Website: crate-barrel
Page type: customer-info-address
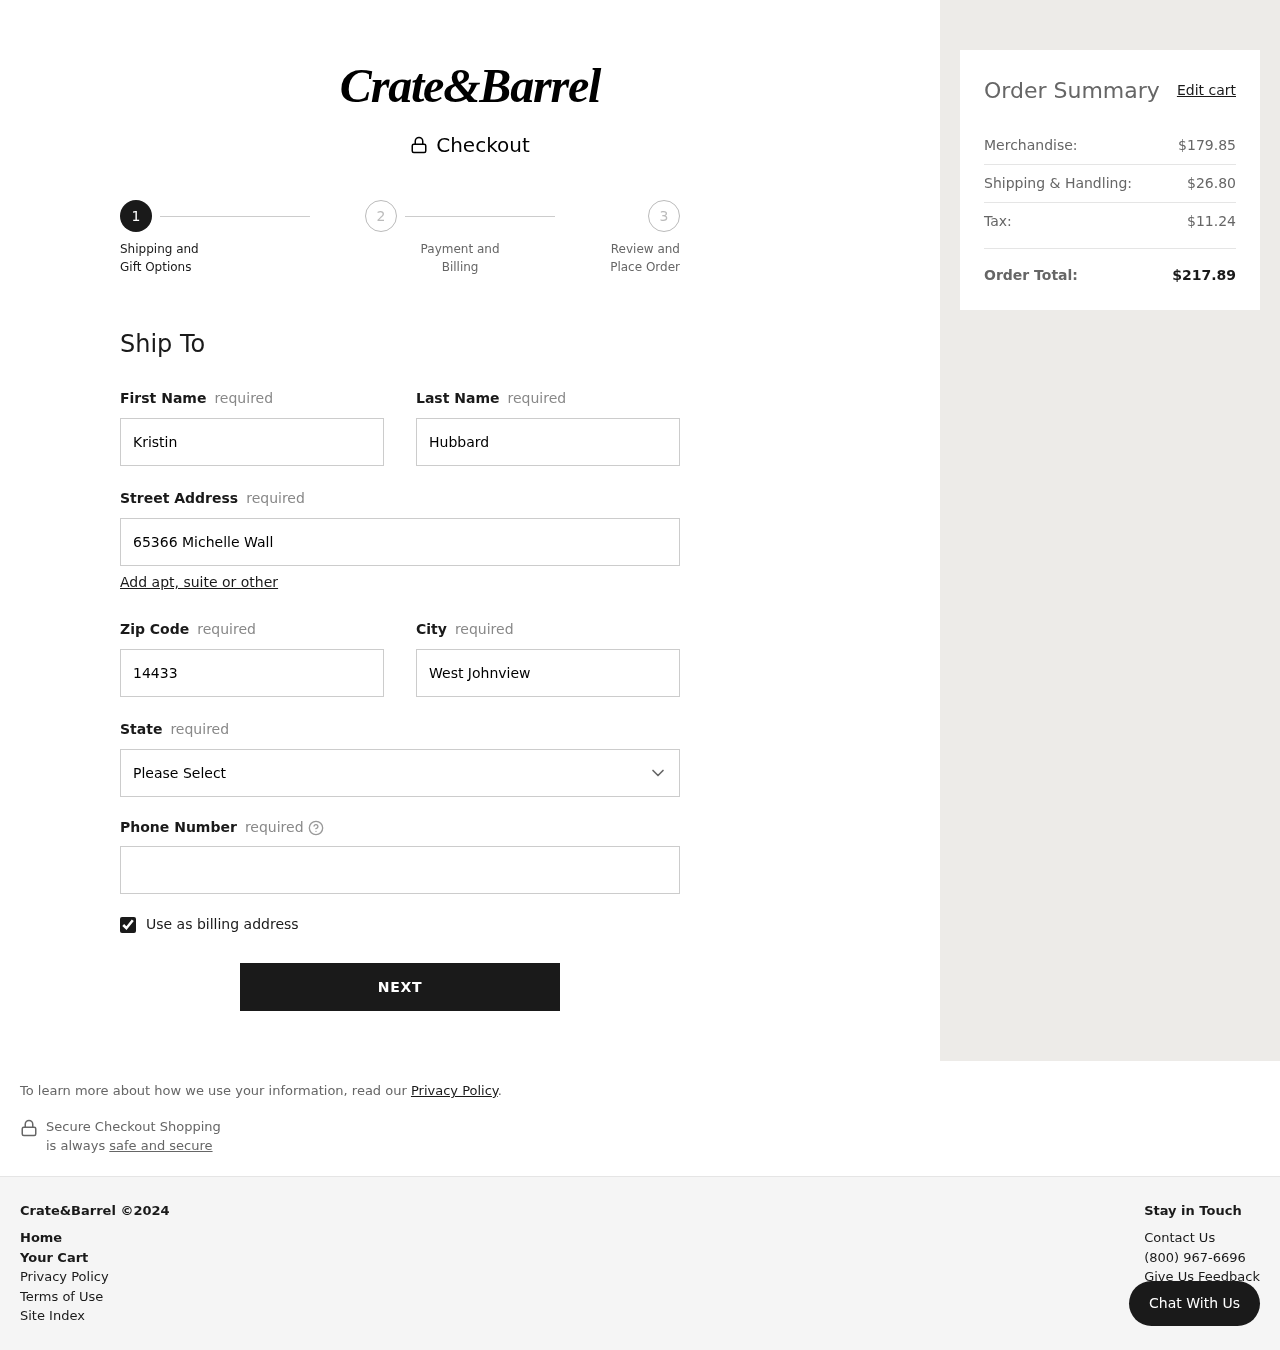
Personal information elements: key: PII_CITY
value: West Johnview
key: PII_FIRSTNAME
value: Kristin
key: PII_LASTNAME
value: Hubbard
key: PII_PHONE
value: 7842538350
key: PII_POSTCODE
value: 14433
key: PII_STATE
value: Oregon
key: PII_STREET
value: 65366 Michelle Wall
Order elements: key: ORDER_SUBTOTAL
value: $179.85
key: ORDER_SHIPPING_COST
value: $26.80
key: ORDER_TAX
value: $11.24
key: ORDER_TOTAL
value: $217.89